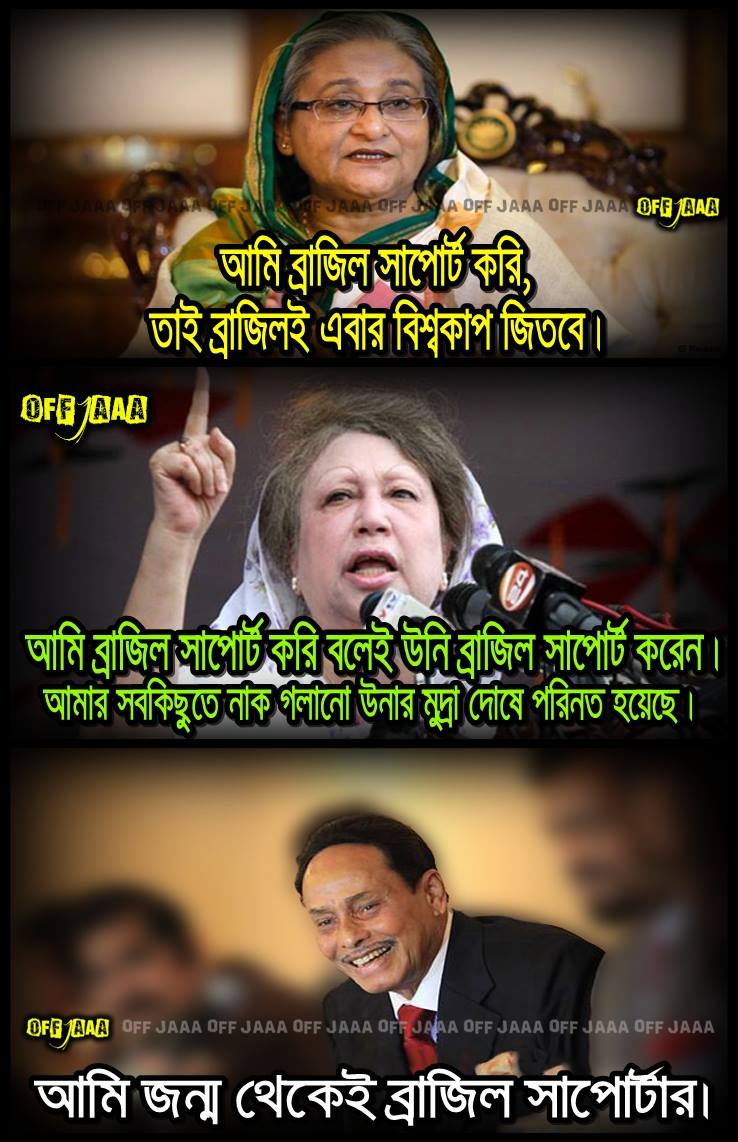
Caption: আমি ব্রাজিল সাপোর্ট করি,তাই ব্রাজিল এবার বিশ্বকাপ জিতবে। আমি ব্রাজিল সাপোর্ট করি বলেই উনি ব্রাজিল সাপোর্ট করেন। আমার সবকিছুতে উনার নাম গলানো উনার মুদ্রা দোষে পরিণত হয়েছে।  আমি জন্ম থেকেই ব্রাজিল সাপোর্টার
Label: non-hate